Interaction volume radius: 10 \u00c5
Interaction volume height: 15 \u00c5
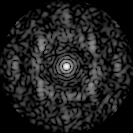
Disorder parameter: 0.7005